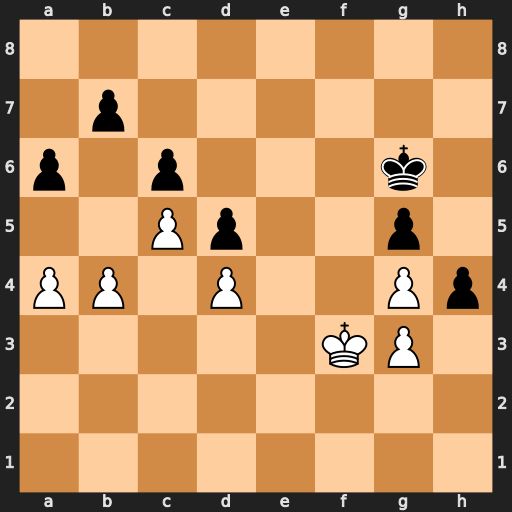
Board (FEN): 8/1p6/p1p3k1/2Pp2p1/PP1P2Pp/5KP1/8/8
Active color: w
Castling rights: -
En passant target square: -
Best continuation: gxh4 gxh4 Kg2 a5 bxa5